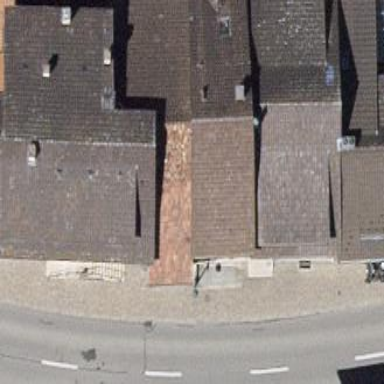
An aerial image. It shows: Restaurant in building.